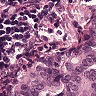
Metastatic tissue present: yes